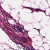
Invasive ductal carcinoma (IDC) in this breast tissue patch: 0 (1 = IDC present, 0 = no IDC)